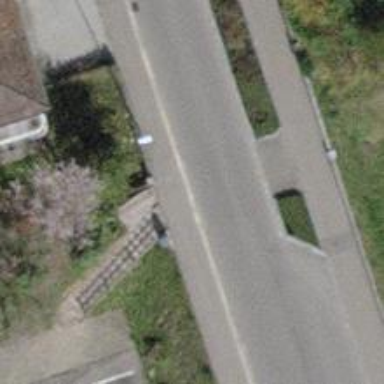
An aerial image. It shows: Brown bench in the vicinity.